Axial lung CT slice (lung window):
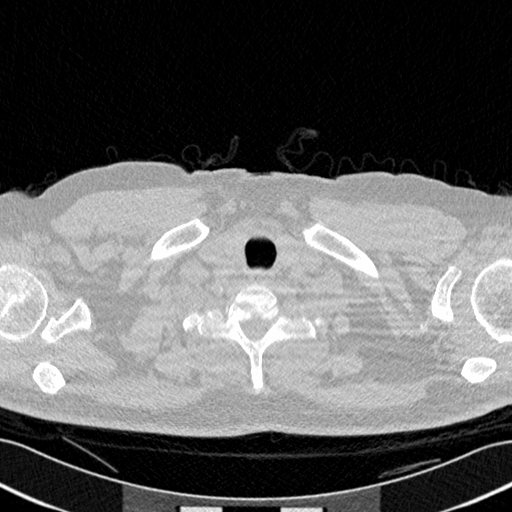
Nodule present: no